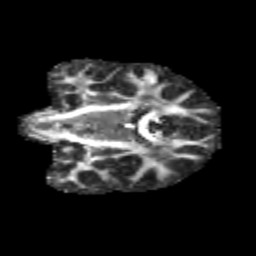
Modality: FA
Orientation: coronal
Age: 13
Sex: male
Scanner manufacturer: siemens
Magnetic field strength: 3 T
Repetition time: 3.8 s
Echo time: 0.07 s